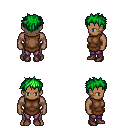
a pixel art fantasy rpg character, male body template, human, dark skin, brown tunic, magenta pants, green bedhead hairstyle, maroon shoes, four views (front, back, left, right), 2x2 character sprite sheet, small pixel art, hard edges, no anti-aliasing